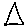
Label: triangle